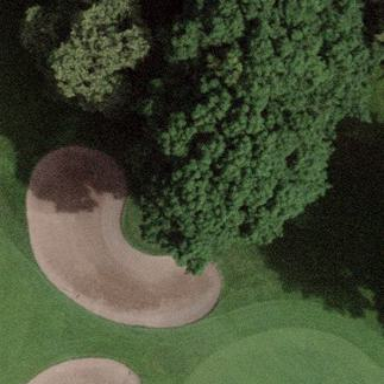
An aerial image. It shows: Golf bunker.